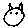
Label: cat